Field crop: maize
Growth stage: 2
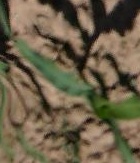
Species: maize